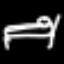
Label: bed